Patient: sex F, age 38
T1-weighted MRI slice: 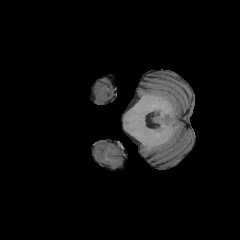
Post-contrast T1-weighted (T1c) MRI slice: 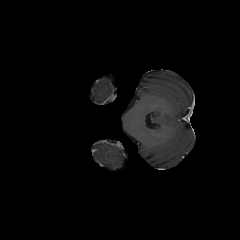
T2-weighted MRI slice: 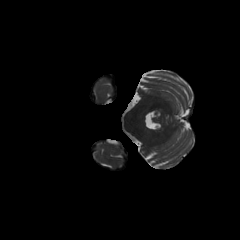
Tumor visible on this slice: no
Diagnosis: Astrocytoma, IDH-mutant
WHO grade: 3